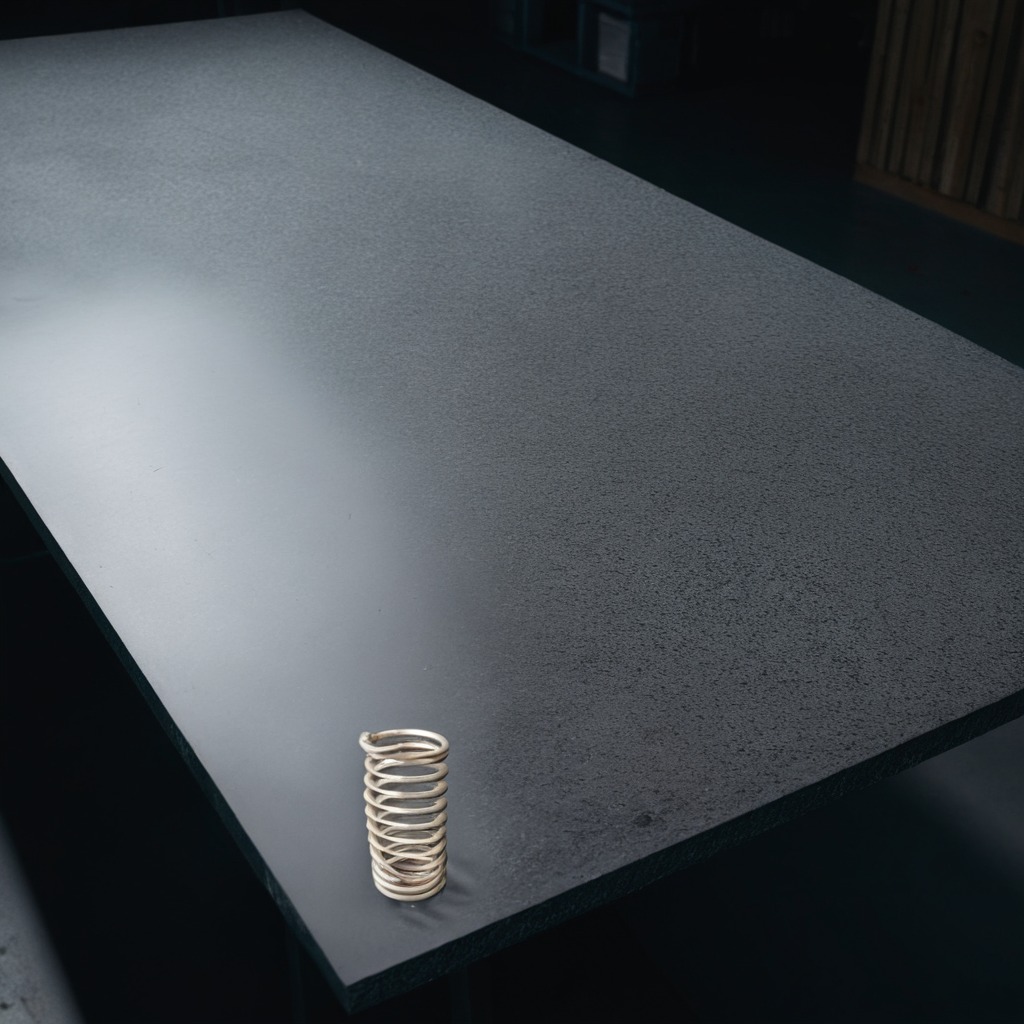
A coiled metal spring is lying on the clean granite table inside a workshop at night.